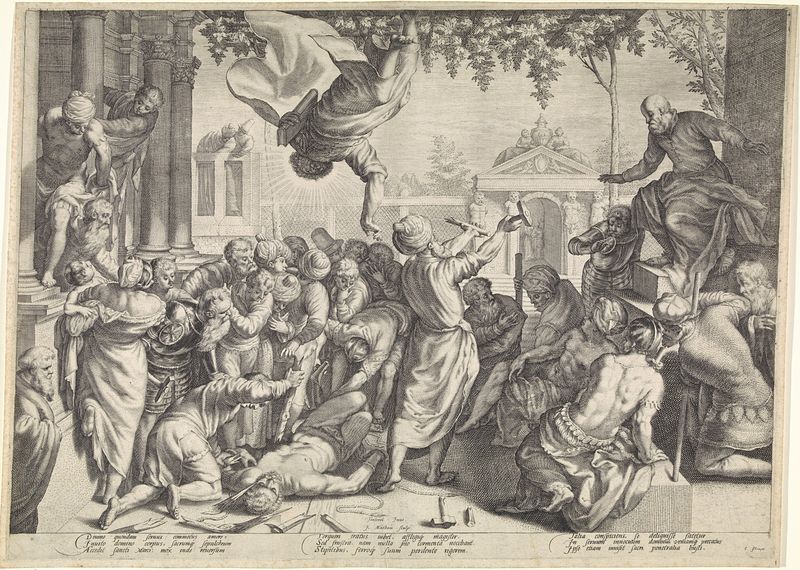
Titel: Marcus redt een slaaf van zijn marteling
Künstler: Jacob Matham
Standort: Amsterdam
Institution: Rijksmuseum
Schlagwörter: baum, frauen, menschen, frau, männer, rücken, schwarz, stuhl, säulen, weiss, versammlung, alt, bart, gericht, architektur, historie, tod, tot, boden, kind, pflanze, schultern, engel, schrift, liegen, bogen, zuschauer, giebel, unglück, inschrift, fallen, buch, orient, strahlen, radierung, text, werkzeug, sterben, hammer, fall, sturz, unfall, heiliger, tempel, opfer, kupferstich, verletzung, turban, brechen, zeugen, verwunderung, bestrafung